Field crop: maize
Growth stage: 2
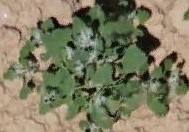
Species: chenopodium